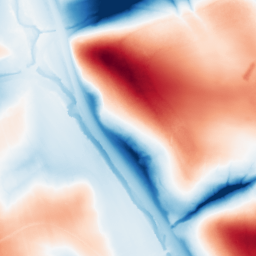
Category: classical
Decomposition family: gaussian_anisotropic
Decomposition parameters: sigma_x: 20
sigma_y: 50
Upsampling method: bicubic_3x
Upsampling parameters: scale: 3
Upsampling scale: 3